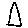
Label: triangle